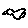
Label: bird